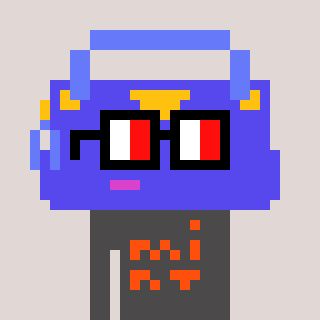
a pixel art character with square glasses with black frames and red eyes, a bag-shaped head and a grayscale-colored body on a warm background